Question: is there a way to color some specific words in uialertview ?
I mean, can I color the word RED as red and at the same time GREEN as green ?

Can someone bring me on the right way?
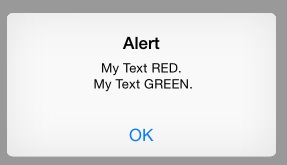
Answer: You could make use of 'NSAttributedString' and 'UIAlertController':
'''
let strings = [["text" : "My String red
", "color" : UIColor.redColor()], ["text" : "My string green", "color" : UIColor.greenColor()]];
var attributedString = NSMutableAttributedString()
for configDict in strings {
if let color = configDict["color"] as? UIColor, text = configDict["text"] as? String {
attributedString.appendAttributedString(NSAttributedString(string: text, attributes: [NSForegroundColorAttributeName : color]))
}
}
let alert = UIAlertController(title: "Title", message: "", preferredStyle: .Alert)
alert.setValue(attributedString, forKey: "attributedMessage")
let cancelAction = UIAlertAction(title: "Cancel",
style: .Default) { (action: UIAlertAction!) -> Void in
}
presentViewController(alert,
animated: true,
completion: nil)
'''
You use the key 'attributedMessage' to assign an attributed string for the message and the key 'attributedTitle' for the title.
I couldn't find a solution for 'UIAlertView' that works but all of them use private variables which is not good practice. You should know that 'UIAlertView' is deprecate from iOS 8 on, so if you are not targeting lower, you should not use it, instead use 'UIAlertController'